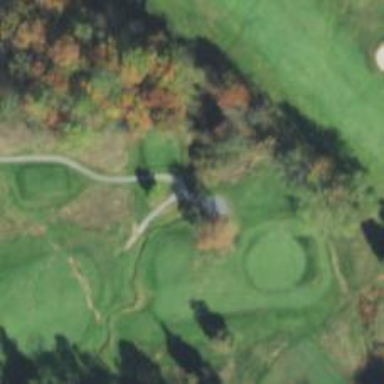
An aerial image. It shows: Path used for both walking and golf.